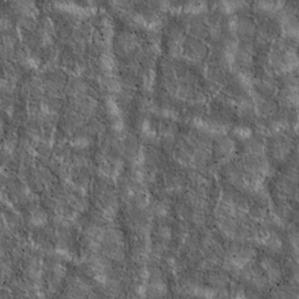
Label: non_frost